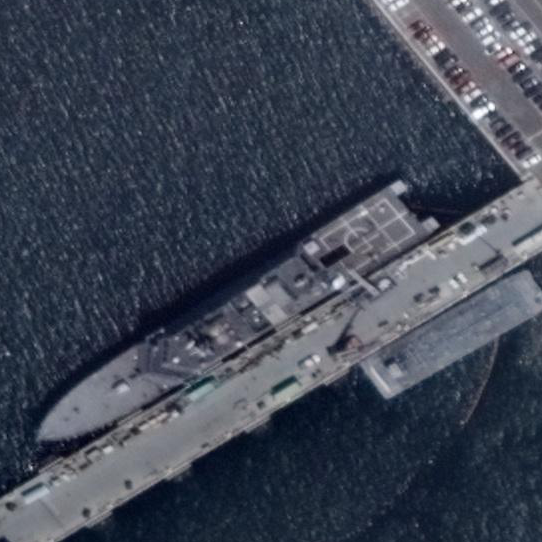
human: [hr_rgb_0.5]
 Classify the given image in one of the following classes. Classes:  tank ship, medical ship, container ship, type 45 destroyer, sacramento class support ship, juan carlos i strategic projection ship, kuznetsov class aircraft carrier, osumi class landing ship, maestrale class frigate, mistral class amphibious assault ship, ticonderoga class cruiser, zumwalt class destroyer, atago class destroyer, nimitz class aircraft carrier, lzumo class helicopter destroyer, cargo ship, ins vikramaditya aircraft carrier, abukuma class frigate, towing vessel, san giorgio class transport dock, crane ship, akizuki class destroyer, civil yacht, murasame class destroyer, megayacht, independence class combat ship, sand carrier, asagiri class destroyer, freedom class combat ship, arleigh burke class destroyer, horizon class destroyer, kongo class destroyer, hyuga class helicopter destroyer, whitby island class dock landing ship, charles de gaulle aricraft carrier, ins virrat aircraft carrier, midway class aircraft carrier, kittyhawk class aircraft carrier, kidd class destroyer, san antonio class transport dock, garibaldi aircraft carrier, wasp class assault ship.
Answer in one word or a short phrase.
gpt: Freedom class combat ship